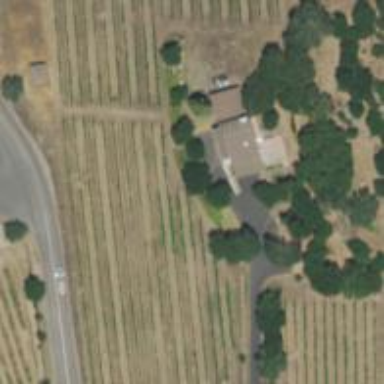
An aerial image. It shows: Vineyard with wine grapes as the crop.